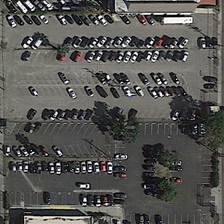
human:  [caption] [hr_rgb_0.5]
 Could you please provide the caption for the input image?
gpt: some trees are planted on both sides of the road .

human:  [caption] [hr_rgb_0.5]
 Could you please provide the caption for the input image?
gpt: there is a wide road next to the parking lot .

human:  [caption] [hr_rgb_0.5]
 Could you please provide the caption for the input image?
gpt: there is a wide road next to the parking lot .

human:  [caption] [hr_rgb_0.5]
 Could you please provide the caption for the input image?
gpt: some trees are planted on both sides of the road .

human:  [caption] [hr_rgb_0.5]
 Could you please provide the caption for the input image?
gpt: there is a wide road next to the parking lot .